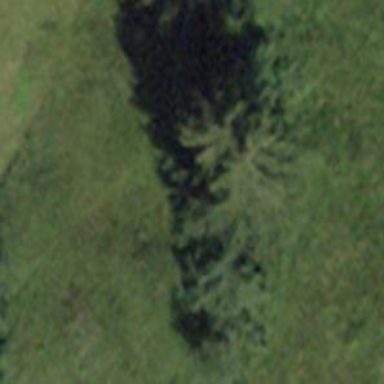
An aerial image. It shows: Row of trees in natural setting.